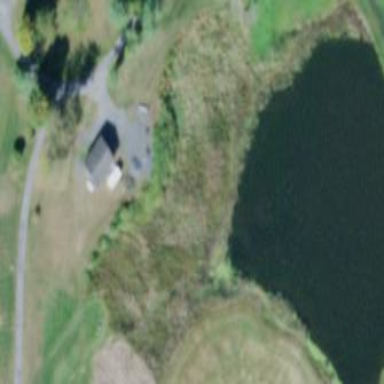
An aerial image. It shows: Pond with natural water.